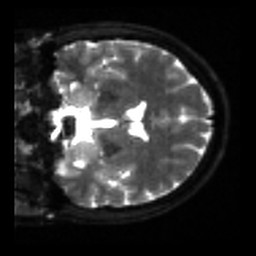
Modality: sbref
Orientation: coronal
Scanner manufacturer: siemens
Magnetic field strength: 3 T
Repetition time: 4 s
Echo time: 0.0594 s